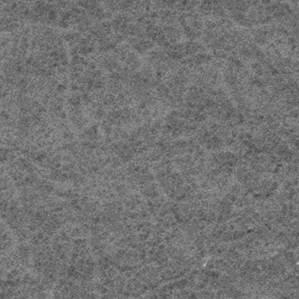
Label: frost